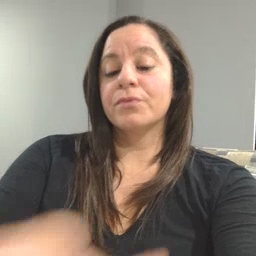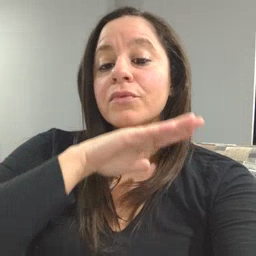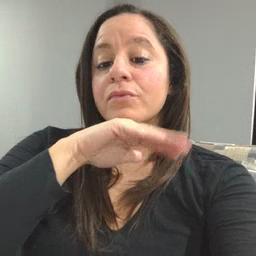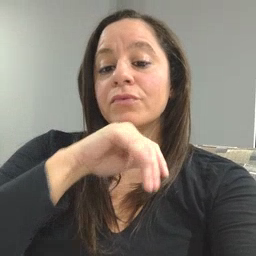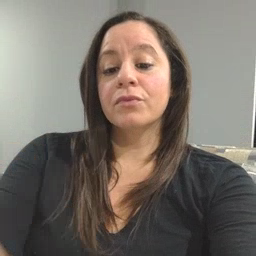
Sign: pig